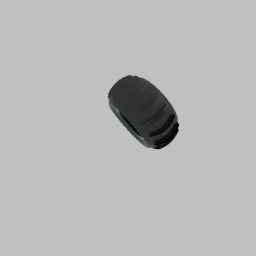
Label: mechanical